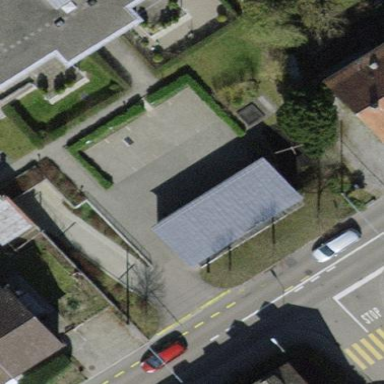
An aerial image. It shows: Group of garages.